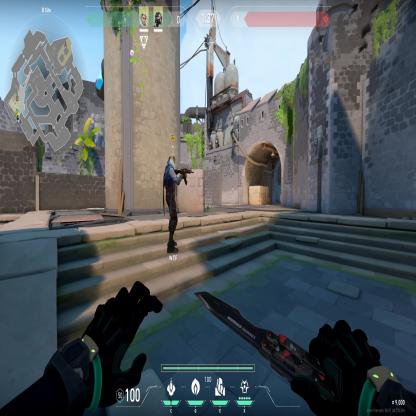
Label: teammate